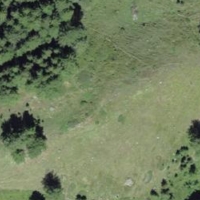
EUNIS habitat code: 26
Species observed at this site:
Silene dioica